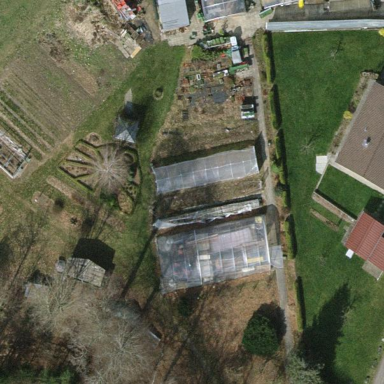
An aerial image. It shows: Orchard.